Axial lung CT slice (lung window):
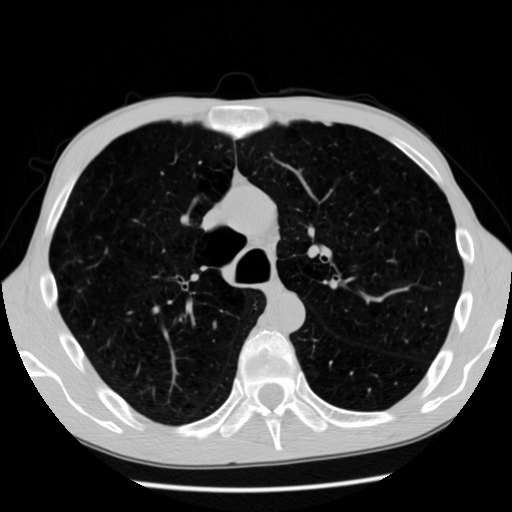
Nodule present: no